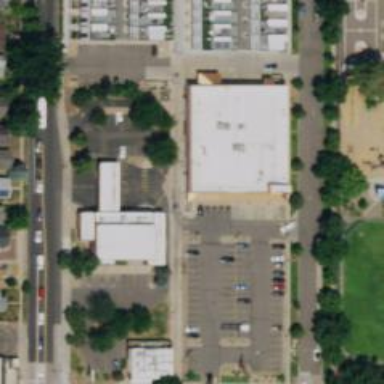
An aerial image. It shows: Pharmacy providing healthcare services.